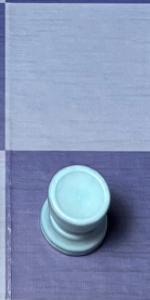
Label: Rook_White